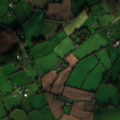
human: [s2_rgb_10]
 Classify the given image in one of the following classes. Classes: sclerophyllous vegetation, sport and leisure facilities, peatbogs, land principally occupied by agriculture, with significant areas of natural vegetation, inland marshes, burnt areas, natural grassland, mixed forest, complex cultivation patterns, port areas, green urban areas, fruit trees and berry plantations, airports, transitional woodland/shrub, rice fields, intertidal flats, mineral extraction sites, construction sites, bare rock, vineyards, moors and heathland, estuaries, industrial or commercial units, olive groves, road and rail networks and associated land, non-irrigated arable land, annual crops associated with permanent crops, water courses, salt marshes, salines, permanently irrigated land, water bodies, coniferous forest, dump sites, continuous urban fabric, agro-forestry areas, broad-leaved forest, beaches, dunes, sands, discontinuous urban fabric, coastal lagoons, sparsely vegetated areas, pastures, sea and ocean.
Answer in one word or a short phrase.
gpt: road and rail networks and associated land, pastures